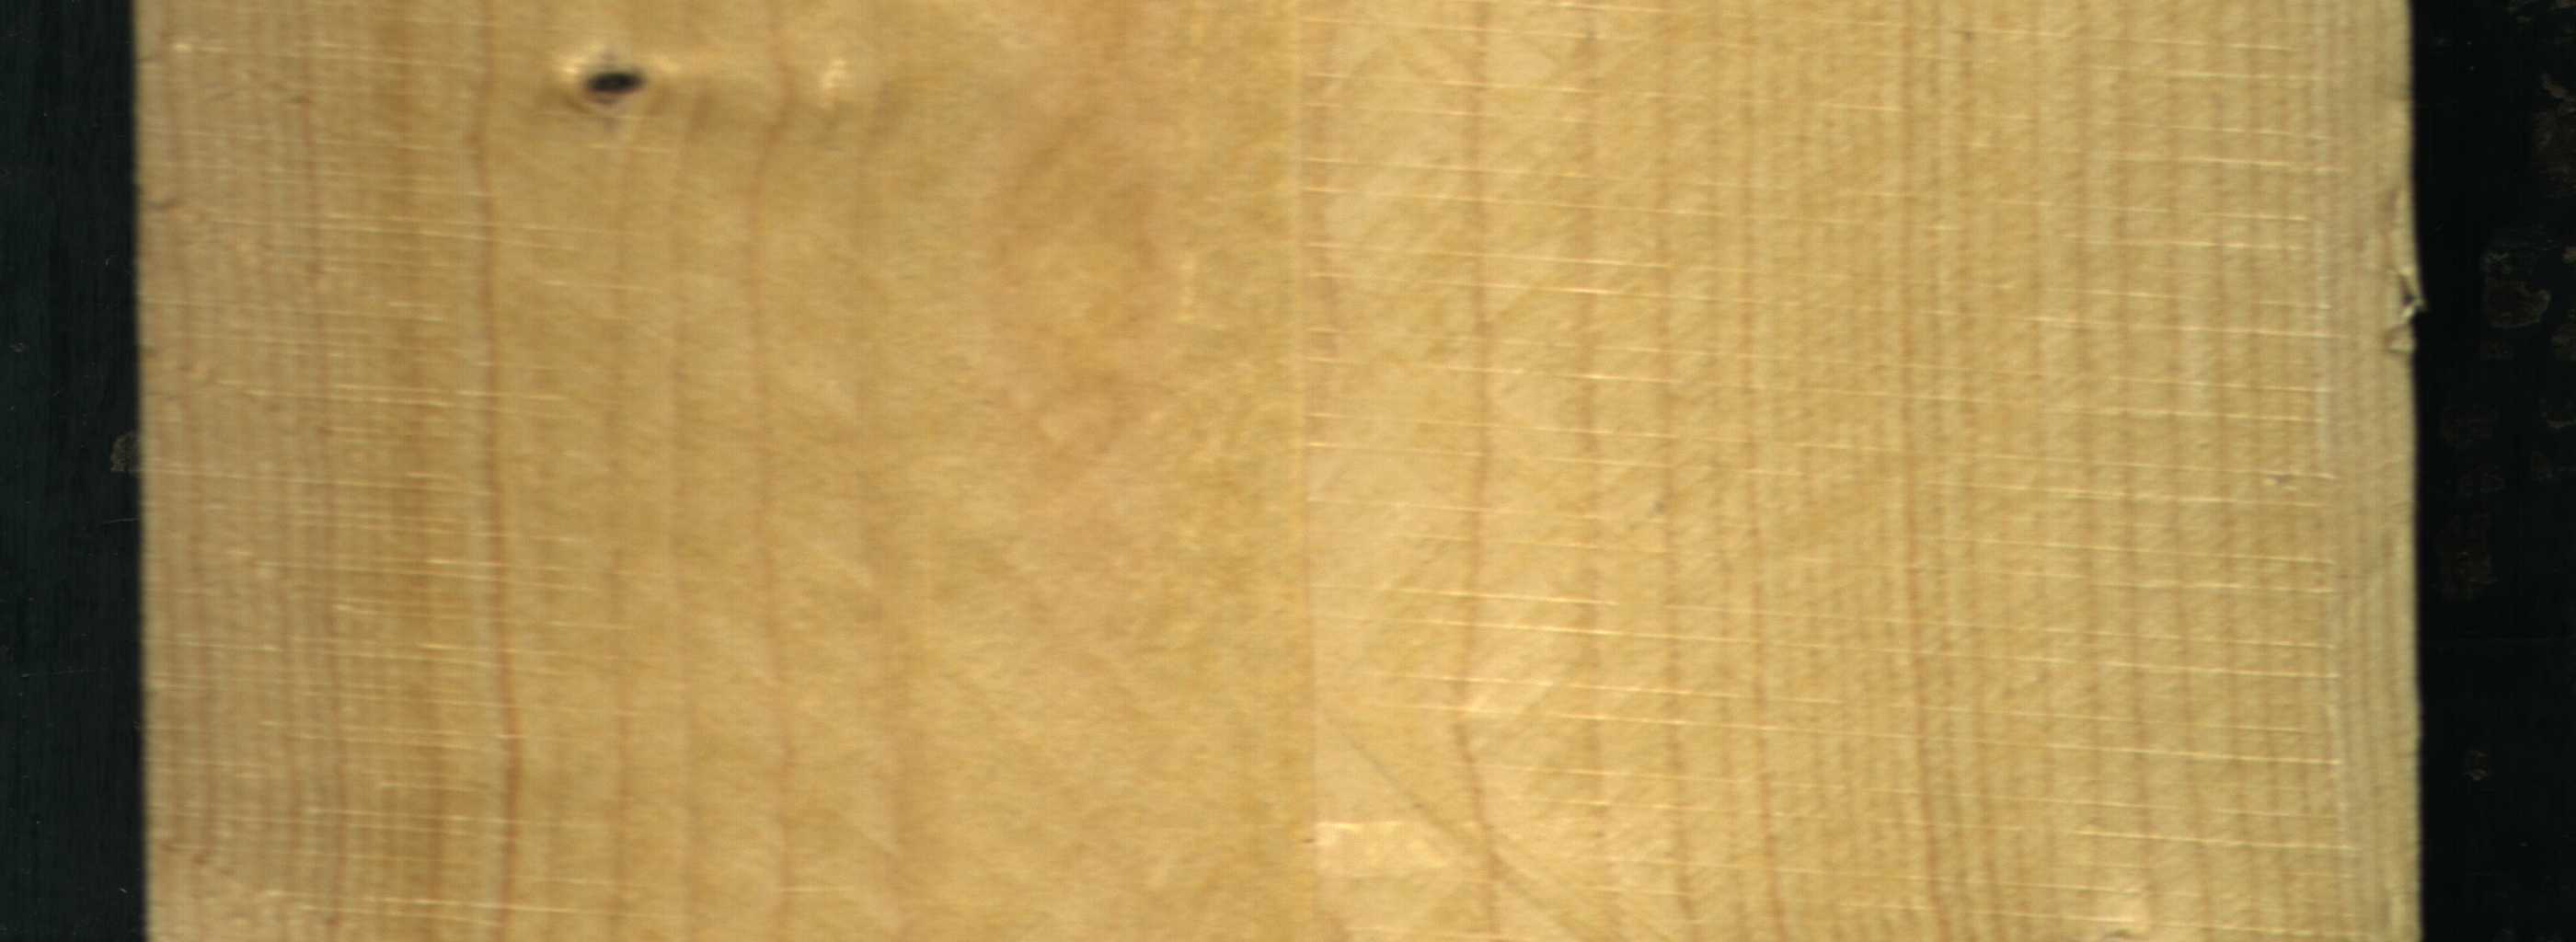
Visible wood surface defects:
Dead_Knot